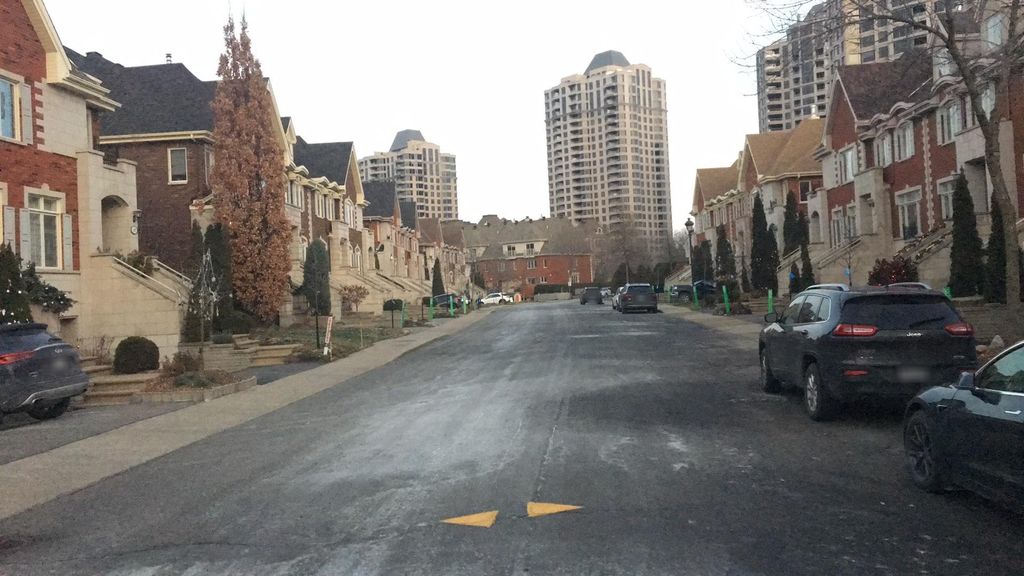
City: montreal